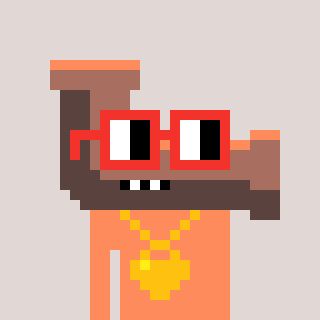
a pixel art character with square red glasses, a pipe-shaped head and a peachy-colored body on a warm background